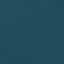
Label: SeaLake